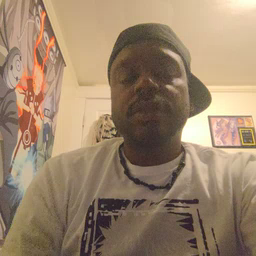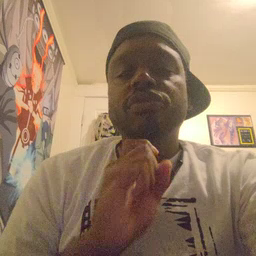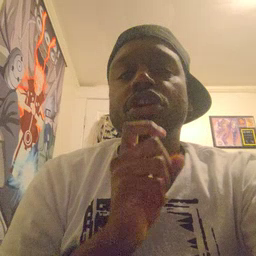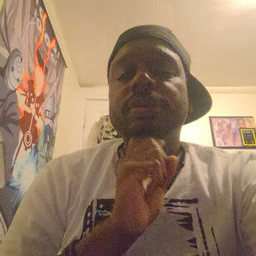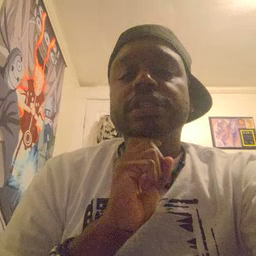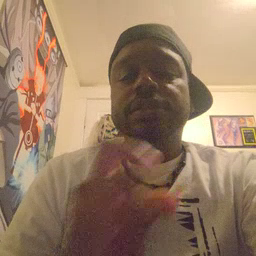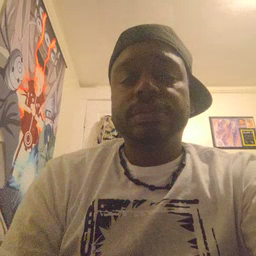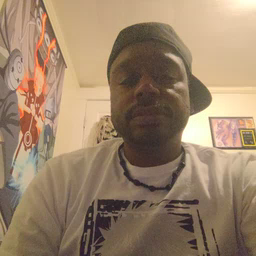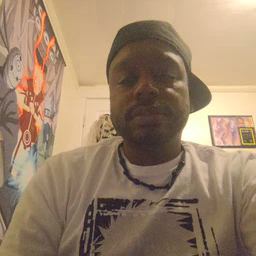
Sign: garbage